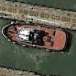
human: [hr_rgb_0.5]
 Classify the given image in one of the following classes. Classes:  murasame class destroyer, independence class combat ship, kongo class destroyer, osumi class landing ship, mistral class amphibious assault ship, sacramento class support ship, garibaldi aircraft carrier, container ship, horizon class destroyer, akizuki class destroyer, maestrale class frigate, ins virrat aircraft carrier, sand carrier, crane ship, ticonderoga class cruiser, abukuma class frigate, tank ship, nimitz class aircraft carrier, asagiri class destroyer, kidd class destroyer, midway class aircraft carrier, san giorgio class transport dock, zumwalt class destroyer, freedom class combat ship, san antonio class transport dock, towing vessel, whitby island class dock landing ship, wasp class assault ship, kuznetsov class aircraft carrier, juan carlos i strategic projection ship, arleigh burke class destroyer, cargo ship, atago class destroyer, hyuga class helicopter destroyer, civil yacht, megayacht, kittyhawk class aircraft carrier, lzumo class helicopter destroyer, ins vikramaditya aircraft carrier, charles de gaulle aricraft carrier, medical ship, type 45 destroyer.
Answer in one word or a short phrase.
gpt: Towing vessel